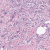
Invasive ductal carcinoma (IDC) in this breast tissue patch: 1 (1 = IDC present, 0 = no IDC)